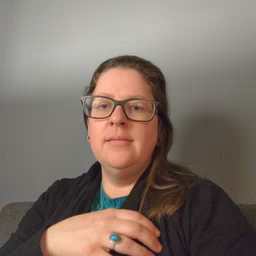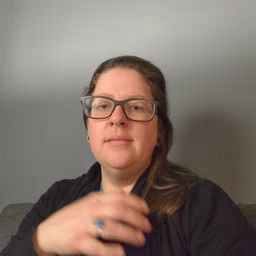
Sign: nose